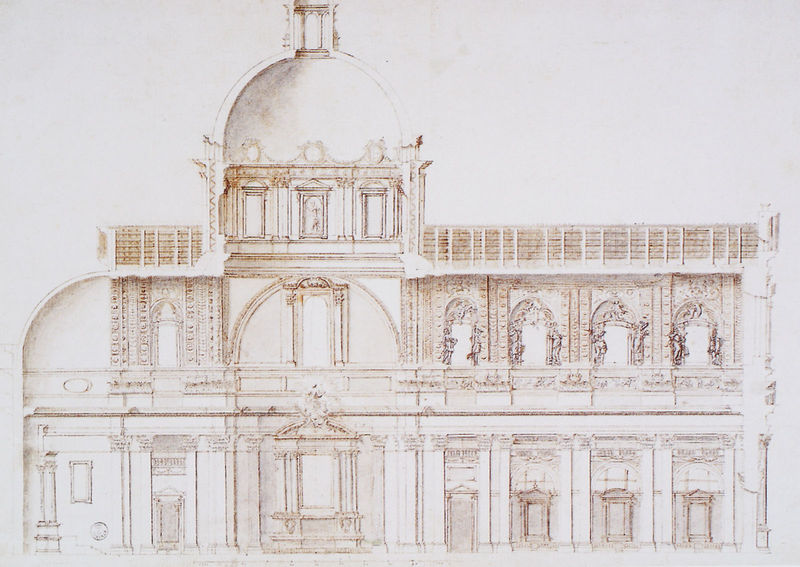
Titel: Längsschnitt durch Il Gesù
Künstler: Ciro Ferri
Institution: Florenz, Gabinetto Disegni e Stampe degli Uffizi
Schlagwörter: feder, weiß, braun, fenster, laterne, skizze, säule, säulen, tür, zeichnung, dach, gebäude, beige, architektur, vorhang, kirche, oval, rund, turm, papier, ansicht, bogen, fassade, türen, saal, rundbogen, kuppel, vorhänge, wandmalerei, stuck, bögen, gerüst, eckig, palast, schnitt, entwurf, skulpturen, obergaden, spitzbogen, wandaufriss, kapelle, etagen, fresko, bau, riss, bauwerk, durchfensterung, aufbau, aufriss, architekturzeichnung, architekturskizze, ballsaal, b arock, stuckierung, mehrgeschossig